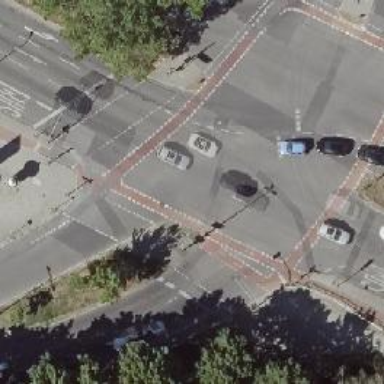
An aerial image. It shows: Crossing with traffic signals.